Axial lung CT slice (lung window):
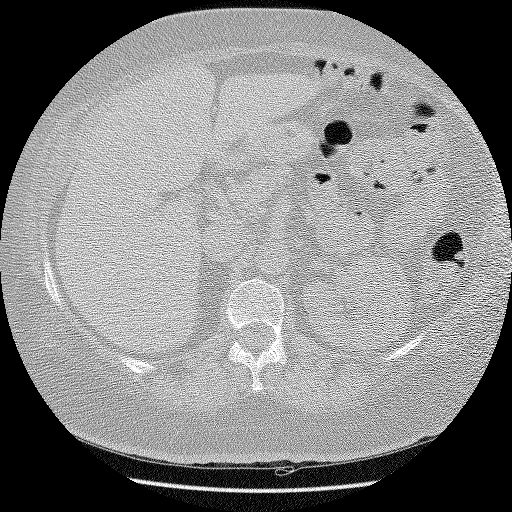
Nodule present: no